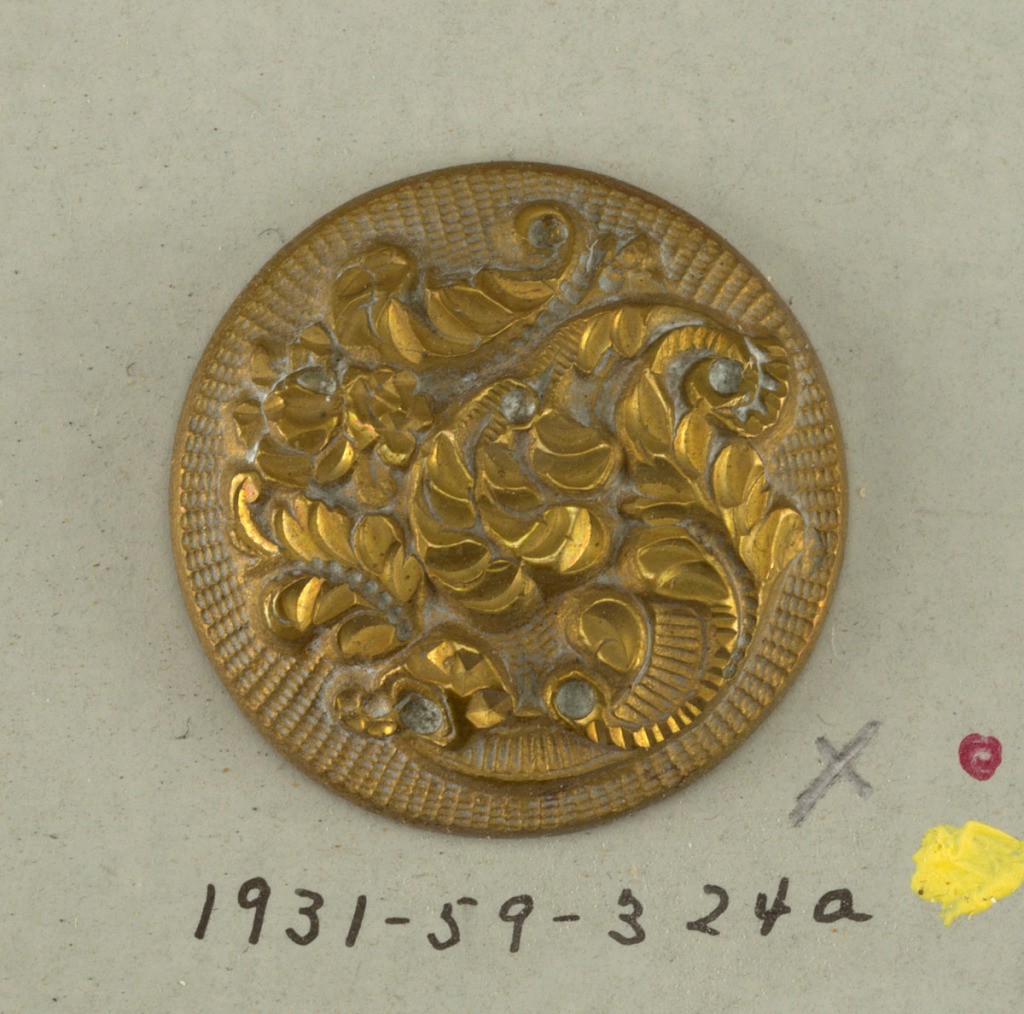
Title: Button
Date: late 19th century
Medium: brass
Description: cast brass button with ornament in design of flowers and scrolling leaves.

On card 41